Question: I am trying to graph the residual effects of the mixed effects model using the ggplot2 function. However, after performing a search I found some functions available but what seems to me is that for the function nlme they are not working.
The graphs that I intend to make are those of the example below:

The computational routines that I tried initially are below, see the errors that are appearing when executing the function in ggplot2.
'''
library(splines)
library(ggplot2)
library(nlme)
library(gridExtra)
datanew1$DummyVariable = as.factor(datanew1$DummyVariable)
datanew1$Variable2 = as.factor(datanew1$Variable2)
datanew1$Variable3 = as.factor(datanew1$Variable3)
#############################################################################
############################## Model ########################################
#############################################################################
model <- lme(Response~(bs(Variable1, df=3)) + DummyVariable,
random=~1|Variable2/Variable3, datanew1, method="REML")
completemodel <- update(model, weights = varIdent(form=~1|DummyVariable))
p1 <- qplot(.fitted, .resid, data = completemodel) +
geom_hline(yintercept = 0) +
geom_smooth(se = FALSE)
Erro: 'data' must be a data frame, or other object coercible by 'fortify()', not an S3 object with class lme
Run 'rlang::last_error()' to see where the error occurred.
p2 <- qplot(sample =.stdresid, data = completemodel, stat = "qq") + geom_abline()
grid.arrange(p1,p2)
Erro: 'data' must be a data frame, or other object coercible by 'fortify()', not an S3 object with class lme
Run 'rlang::last_error()' to see where the error occurred.
Alem disso: Warning message:
'stat' is deprecated
'''
Another way in which I tried to make the graph was with the function below, but I was not successful.
'''
ggplot(completemodel, aes(.fitted, .resid)) + geom_point()
Erro: 'data' must be a data frame, or other object coercible by 'fortify()', not an S3 object with class lme
Run 'rlang::last_error()' to see where the error occurred.
'''
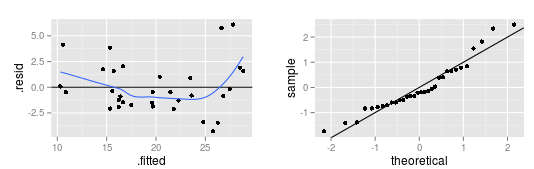
Answer: [SOLUTION]
'''
library(splines)
library(ggplot2)
library(nlme)
library(gridExtra)
datanew1$DummyVariable = as.factor(datanew1$DummyVariable)
datanew1$Variable2 = as.factor(datanew1$Variable2)
datanew1$Variable3 = as.factor(datanew1$Variable3)
model <- lme(Response~(bs(Variable1, df=3)) + DummyVariable,
random=~1|Variable2/Variable3, datanew1, method="REML")
completemodel <- update(model, weights = varIdent(form=~1|DummyVariable))
df_model <- broom.mixed::augment(completemodel)
#> Registered S3 method overwritten by 'broom.mixed':
#> method from
#> tidy.gamlss broom
df_model[".stdresid"] <- resid(completemodel, type = "pearson")
p1 <- ggplot(df_model, aes(.fitted, .resid)) +
geom_point() +
geom_hline(yintercept = 0) +
geom_smooth(se=FALSE)
p2 <- ggplot(df_model, aes(sample = .stdresid)) +
geom_qq() +
geom_qq_line()
grid.arrange(p1,p2)
#> 'geom_smooth()' using method = 'gam' and formula 'y ~ s(x, bs = "cs")'
'''